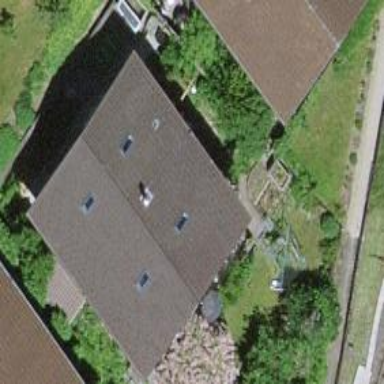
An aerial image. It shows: Gabled roof on residential building.